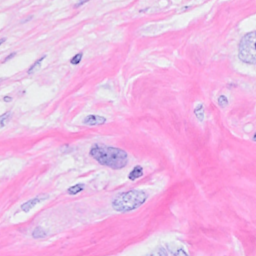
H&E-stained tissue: Breast